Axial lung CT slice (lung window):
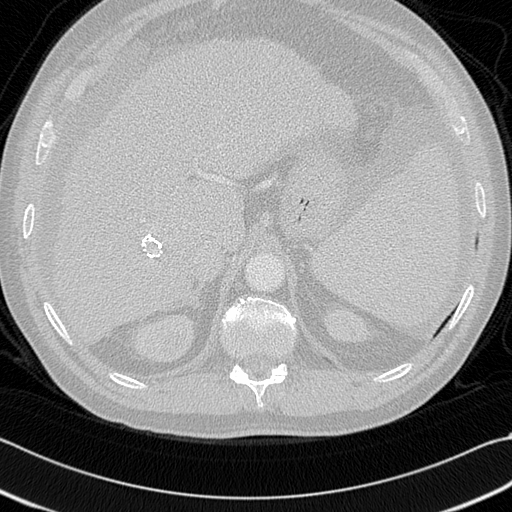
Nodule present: no